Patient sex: F
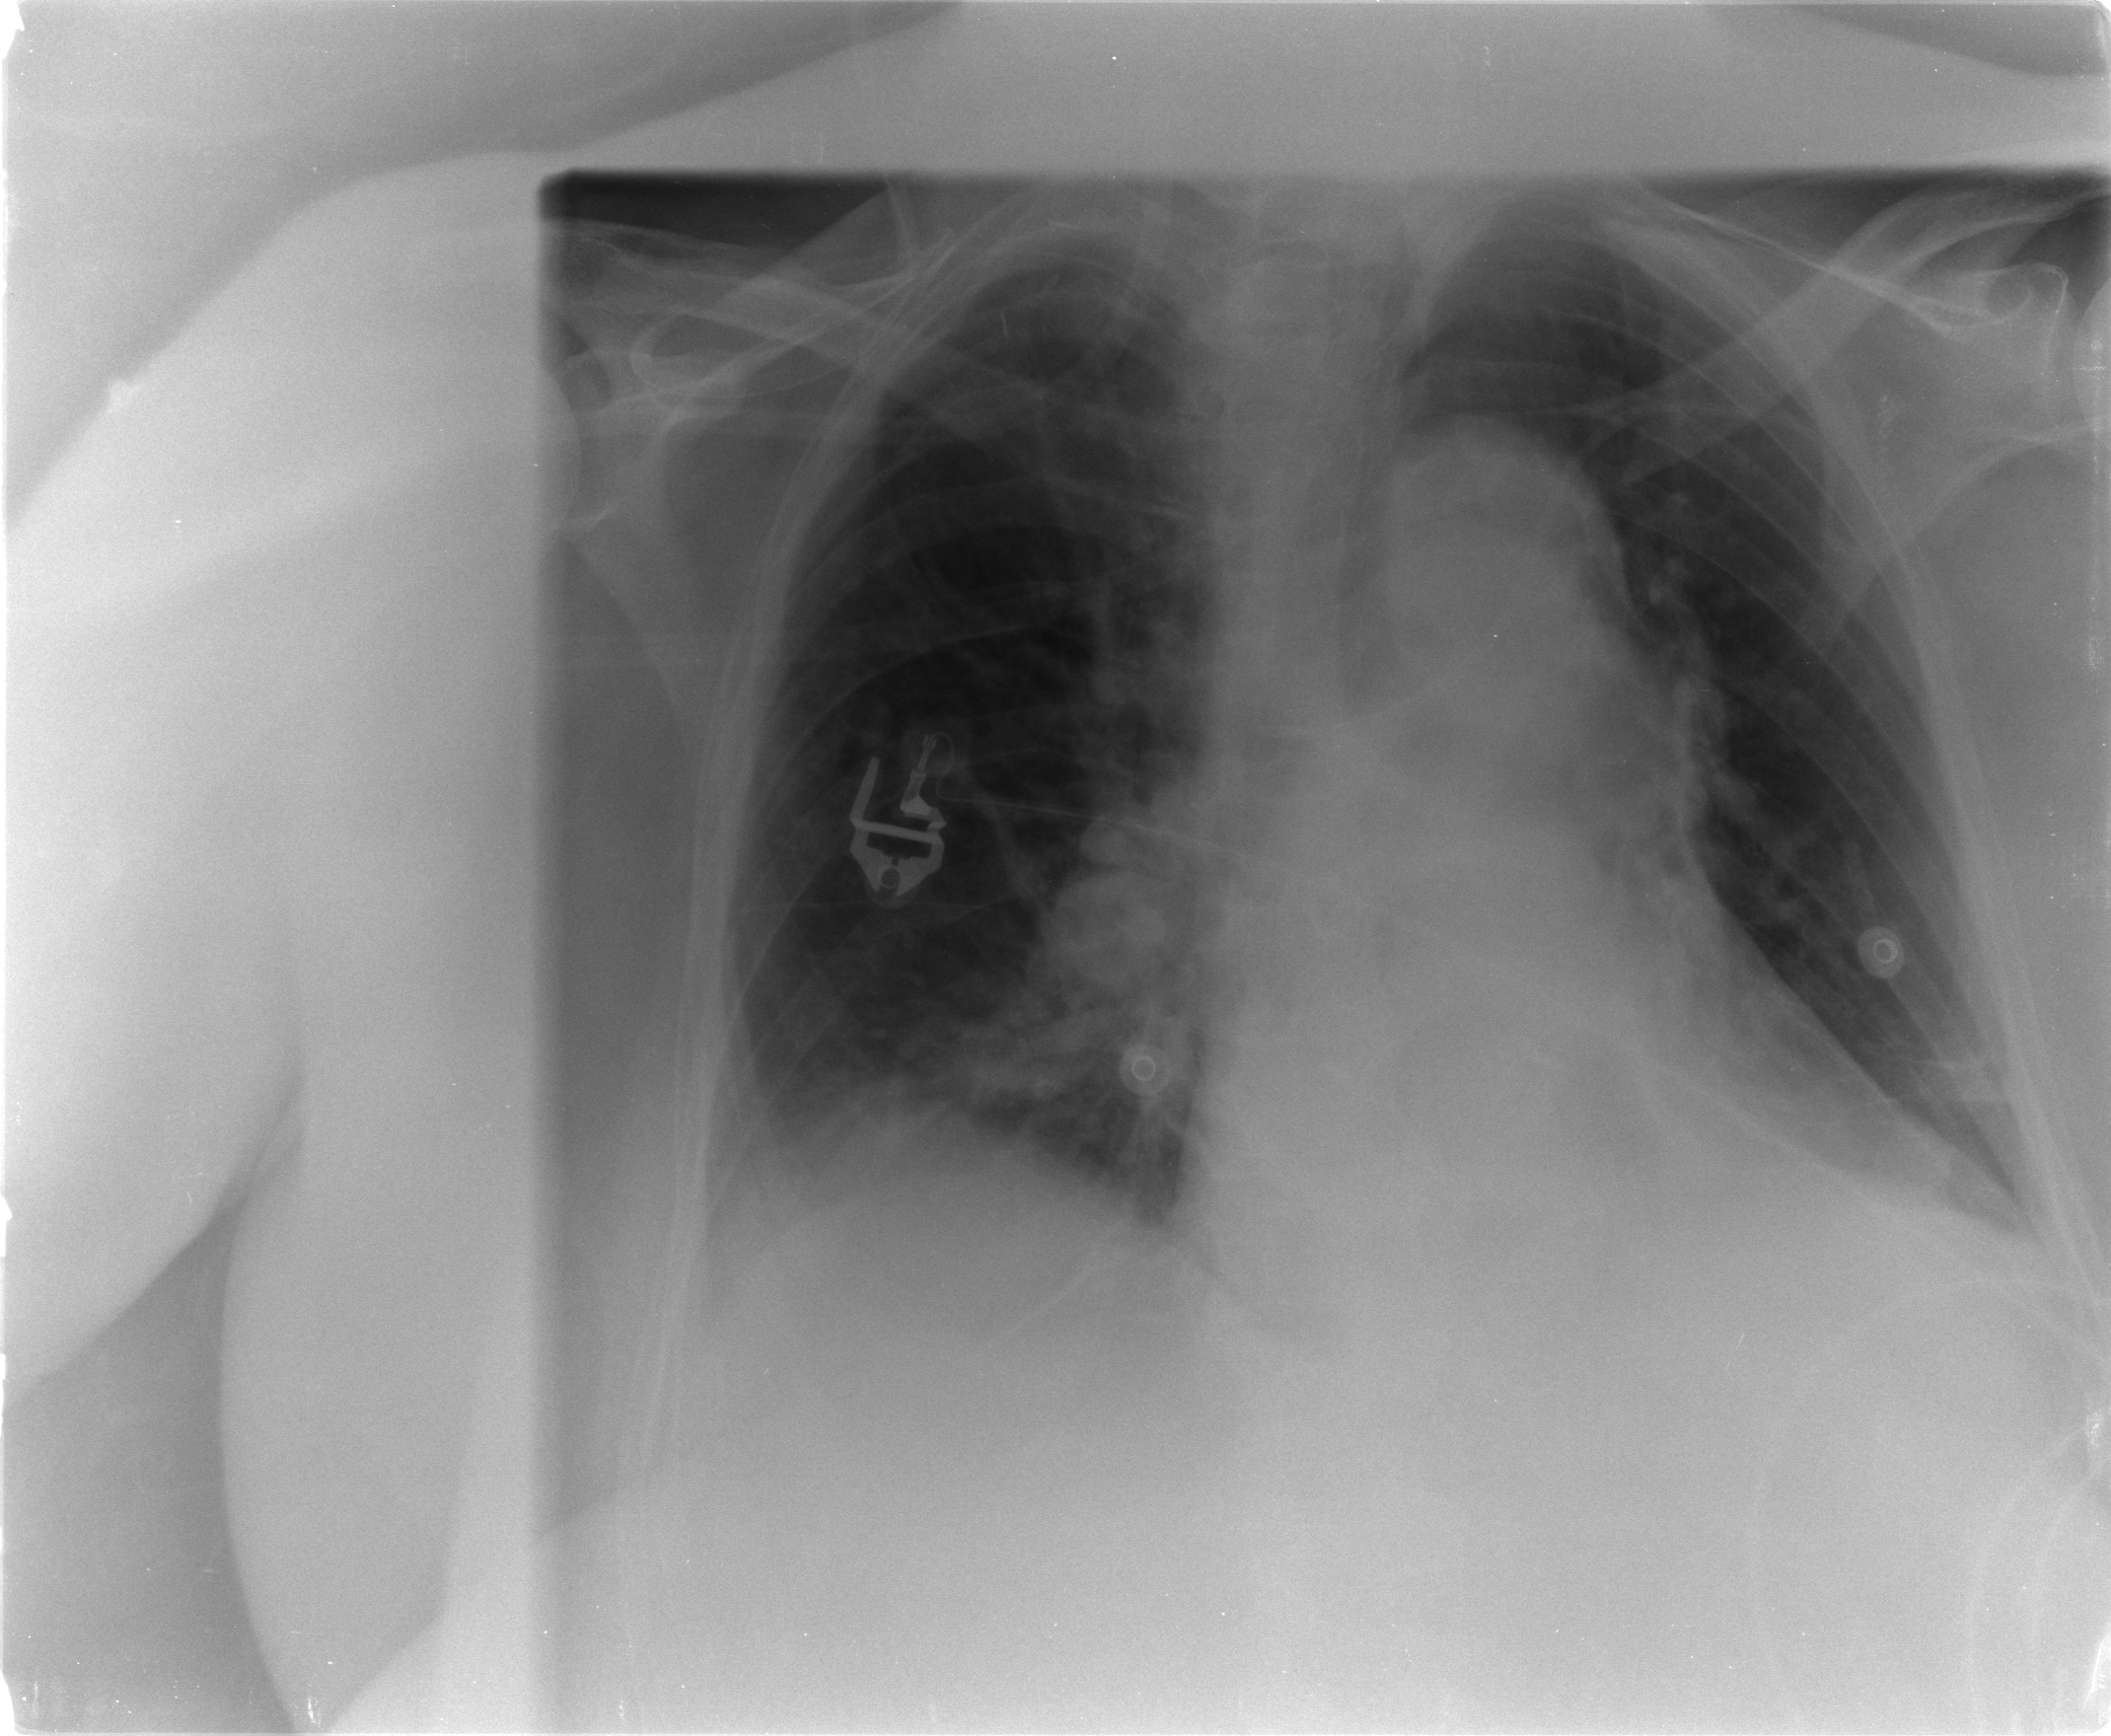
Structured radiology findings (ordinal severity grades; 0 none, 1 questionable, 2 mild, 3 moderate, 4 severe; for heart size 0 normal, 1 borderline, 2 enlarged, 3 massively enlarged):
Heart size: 2
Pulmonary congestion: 2
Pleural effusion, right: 1
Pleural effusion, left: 1
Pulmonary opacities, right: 0
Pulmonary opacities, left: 0
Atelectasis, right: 2
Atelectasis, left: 2